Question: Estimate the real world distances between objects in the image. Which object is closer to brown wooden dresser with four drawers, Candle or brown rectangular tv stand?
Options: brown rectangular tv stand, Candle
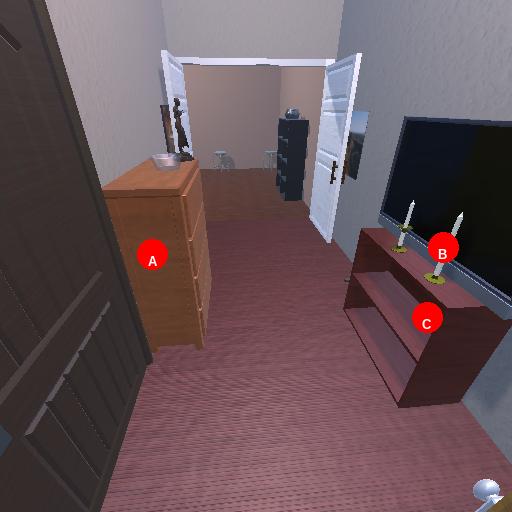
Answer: brown rectangular tv stand